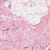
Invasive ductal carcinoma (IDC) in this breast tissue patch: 0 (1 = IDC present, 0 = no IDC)